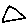
Label: triangle